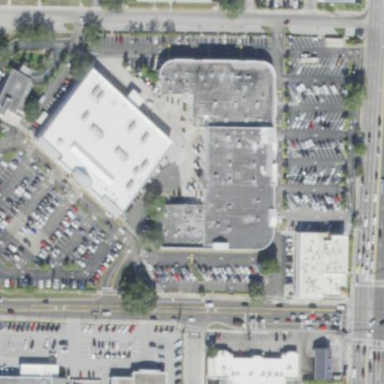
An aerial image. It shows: Mall building.